Field crop: tomato
Growth stage: 2
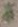
Species: solanum